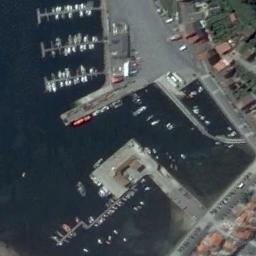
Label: harbor